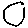
Label: circle